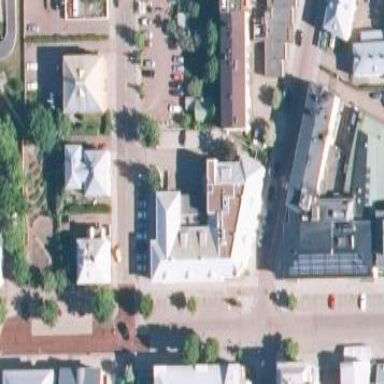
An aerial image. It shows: Office building.